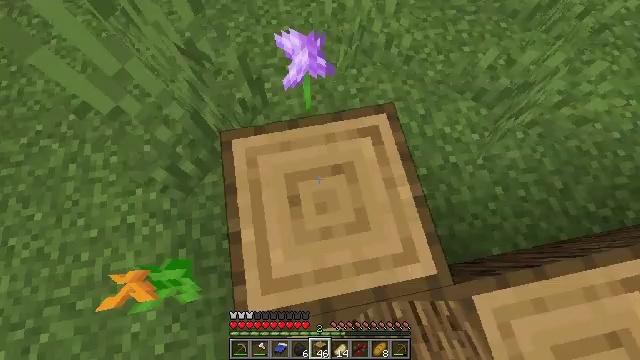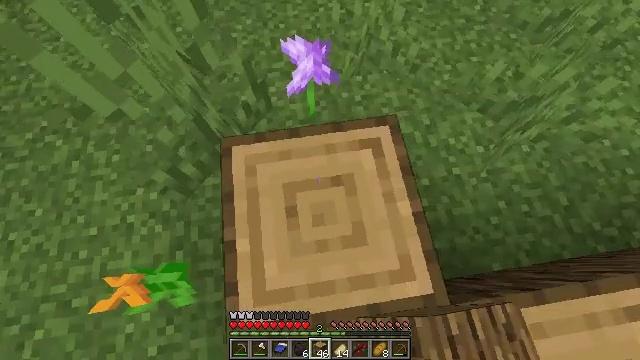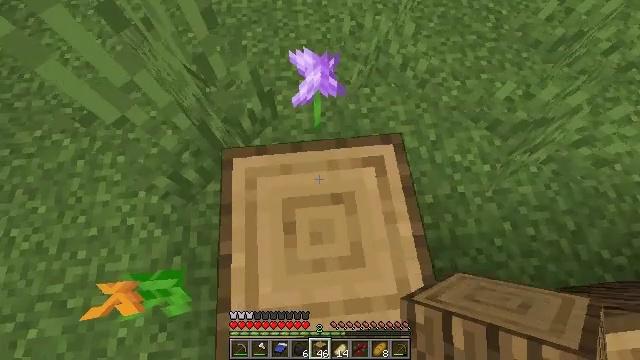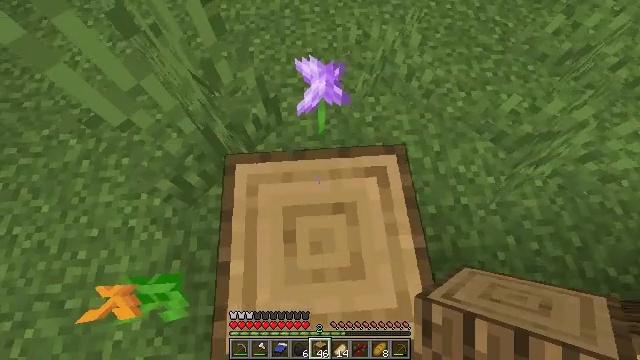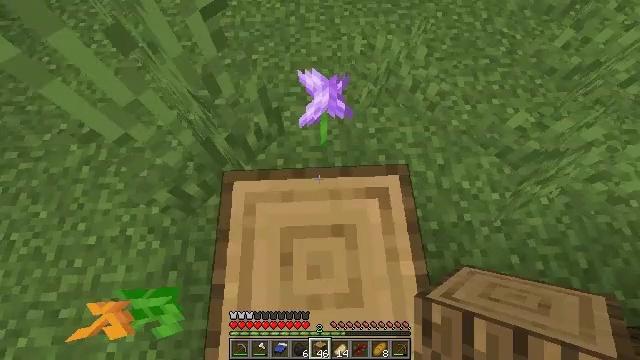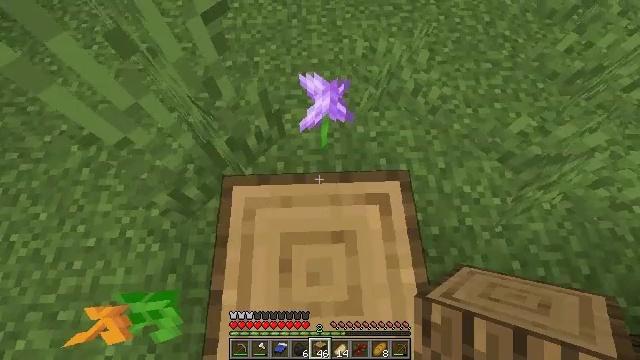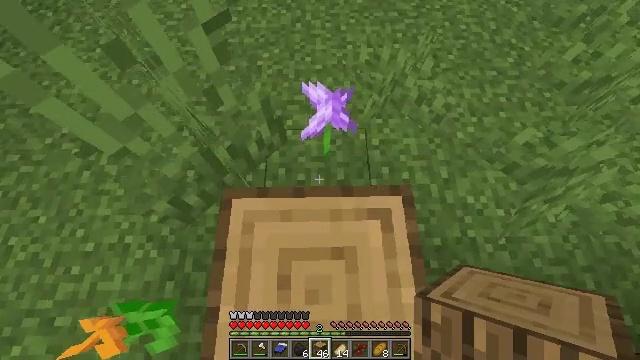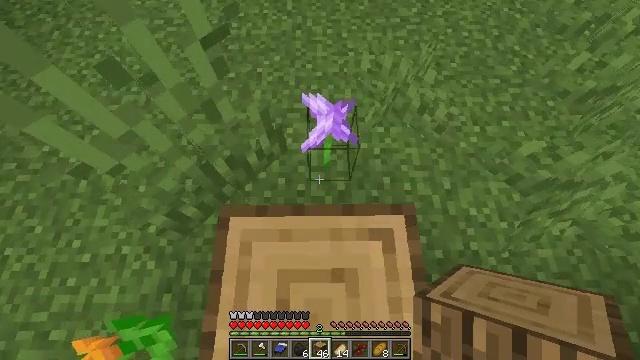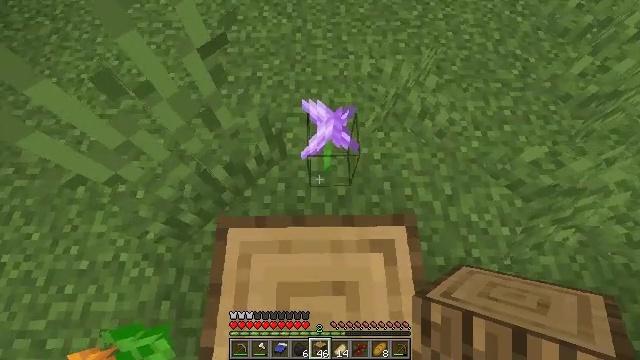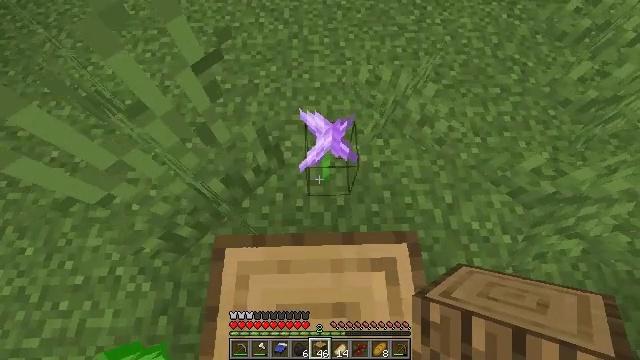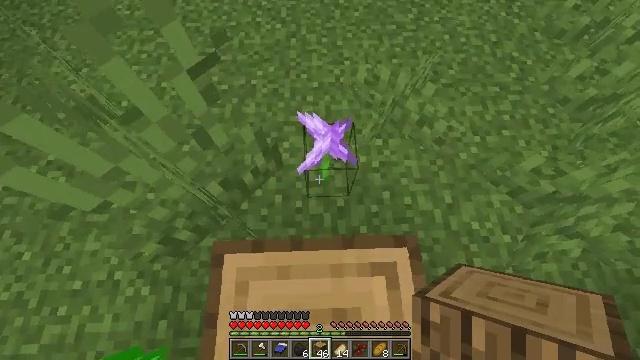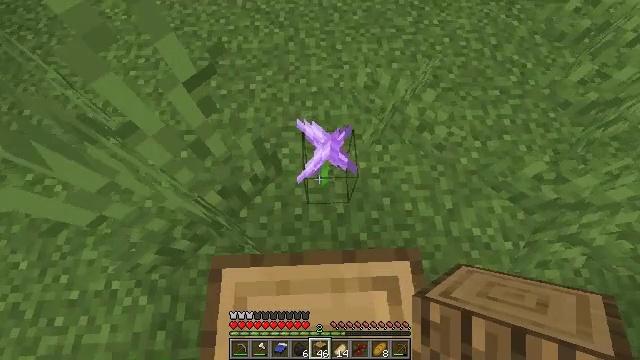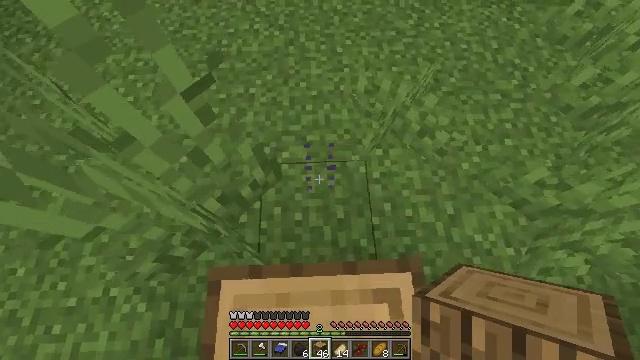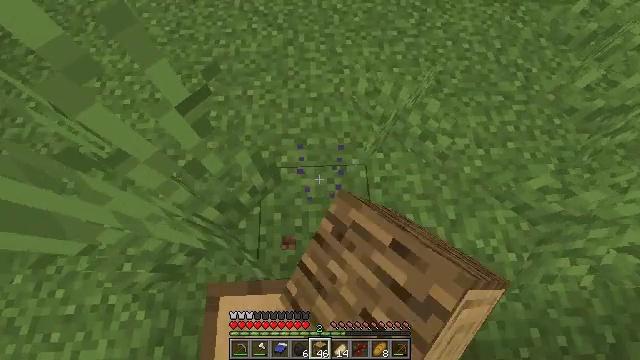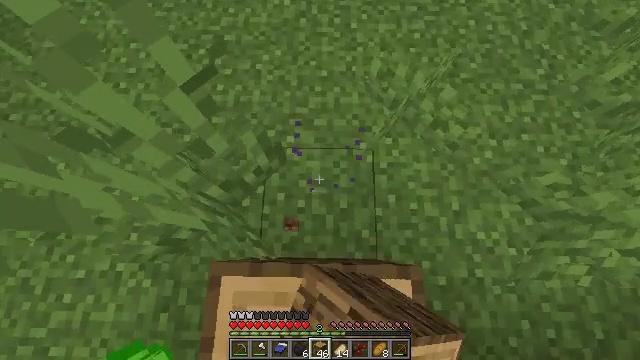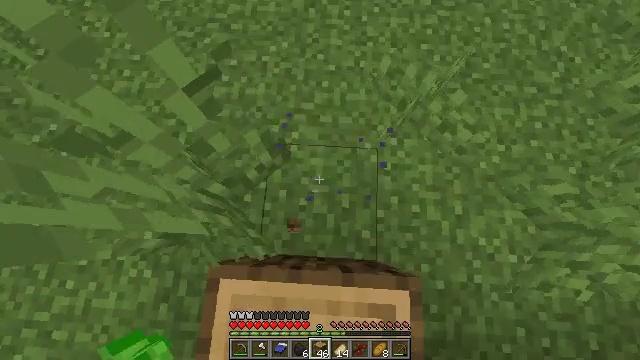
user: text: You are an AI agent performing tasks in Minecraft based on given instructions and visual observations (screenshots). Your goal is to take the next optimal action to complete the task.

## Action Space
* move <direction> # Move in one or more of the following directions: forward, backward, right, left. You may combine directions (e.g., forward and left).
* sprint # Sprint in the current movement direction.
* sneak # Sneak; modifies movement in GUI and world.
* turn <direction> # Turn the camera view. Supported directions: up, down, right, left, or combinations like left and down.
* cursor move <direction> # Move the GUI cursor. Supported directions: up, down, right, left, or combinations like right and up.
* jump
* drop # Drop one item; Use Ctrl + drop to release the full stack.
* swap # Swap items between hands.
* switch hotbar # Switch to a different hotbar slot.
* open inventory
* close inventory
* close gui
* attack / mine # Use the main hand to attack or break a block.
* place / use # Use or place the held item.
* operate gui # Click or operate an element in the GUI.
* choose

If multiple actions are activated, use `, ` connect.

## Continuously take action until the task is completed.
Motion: motion action
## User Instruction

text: Break the allium to collect it.
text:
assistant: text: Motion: move forward, sneak, turn left
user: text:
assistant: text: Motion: move forward, sneak, turn left and up
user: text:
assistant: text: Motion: move forward, sneak, turn left and up
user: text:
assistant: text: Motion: move forward, sneak, turn left
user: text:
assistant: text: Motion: move forward, sneak
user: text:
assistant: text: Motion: move forward, sneak, turn left
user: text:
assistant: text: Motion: move forward, sneak
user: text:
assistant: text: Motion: move forward, sneak
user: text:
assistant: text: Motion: move forward, sneak
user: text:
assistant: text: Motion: move forward, sneak
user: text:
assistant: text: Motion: move forward, sneak
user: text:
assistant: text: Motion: move forward, sneak, attack / mine
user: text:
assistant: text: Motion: move forward, sneak, attack / mine
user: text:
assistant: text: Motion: move forward, sneak, turn left and down
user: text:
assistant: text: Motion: move forward, sneak, turn left and down
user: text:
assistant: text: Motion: move forward, sneak, use / place
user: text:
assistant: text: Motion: sneak, use / place